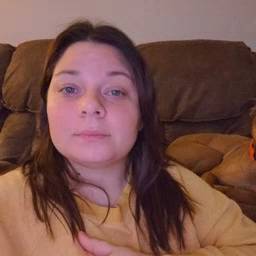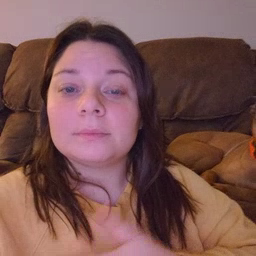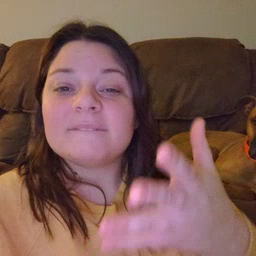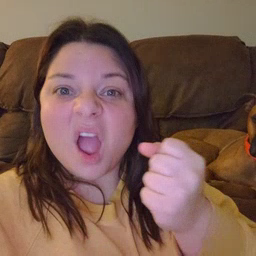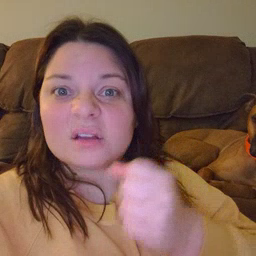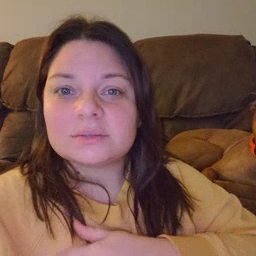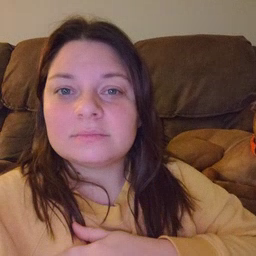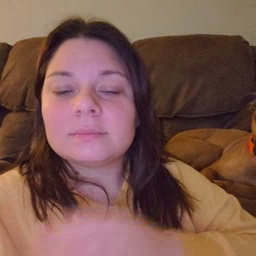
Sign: fast